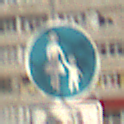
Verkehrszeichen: Gehweg
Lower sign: HinweisDurchVerbaleAngabe2
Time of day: MorningAfternoon
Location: Outdoor (Urban)
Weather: PartlyCloudy
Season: NotSpecified
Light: Natural